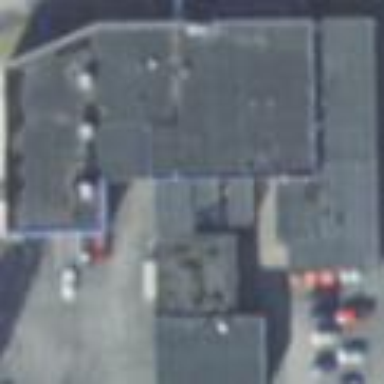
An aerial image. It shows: Building housing car shop.